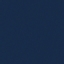
Land use / land cover: SeaLake